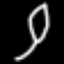
Label: leaf